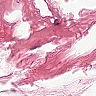
Metastatic tissue present: no